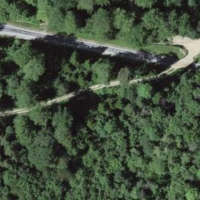
EUNIS habitat code: 41
Species observed at this site:
Hippocrepis emerus
Melittis melissophyllum